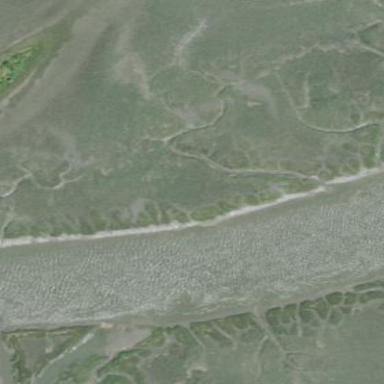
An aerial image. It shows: Saltmarsh wetland with tidal influence.